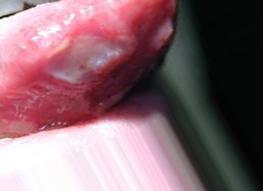
Condition: Mouth Ulcer